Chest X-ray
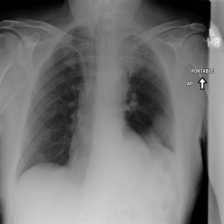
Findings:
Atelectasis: negative
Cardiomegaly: negative
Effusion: negative
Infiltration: negative
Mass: positive
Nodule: negative
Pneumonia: negative
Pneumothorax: negative
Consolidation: positive
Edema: negative
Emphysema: negative
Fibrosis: negative
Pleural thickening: negative
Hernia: negative